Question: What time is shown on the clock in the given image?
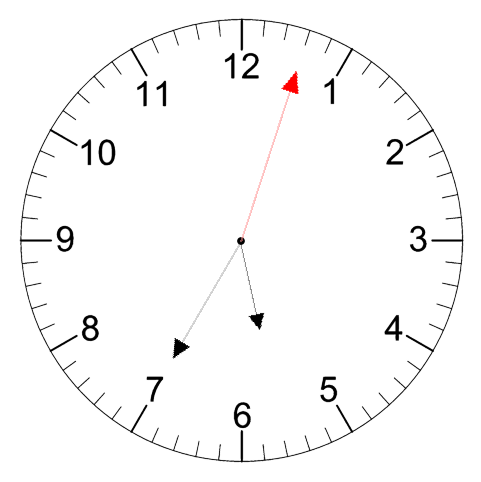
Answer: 05:35:03